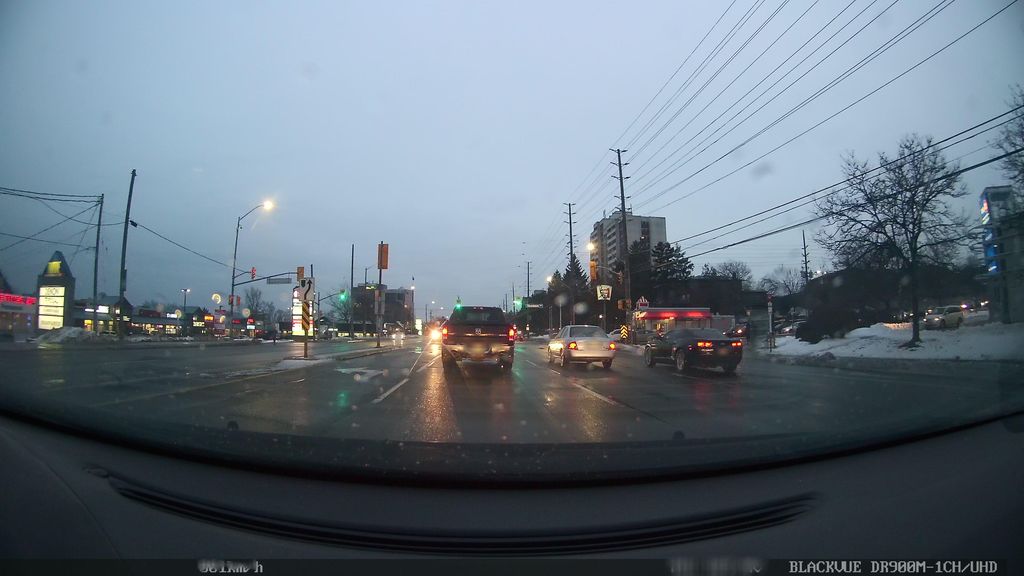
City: toronto